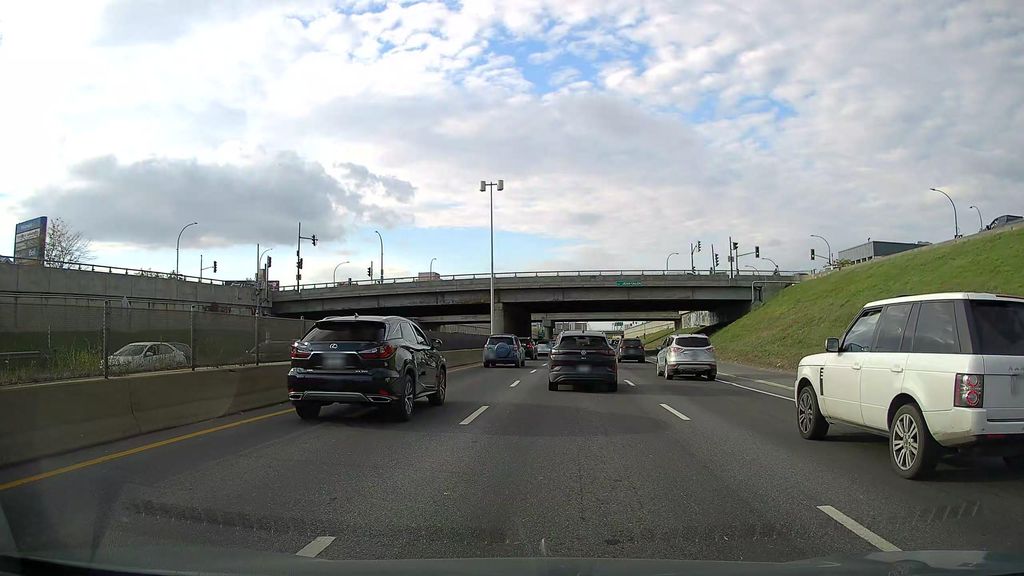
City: montreal